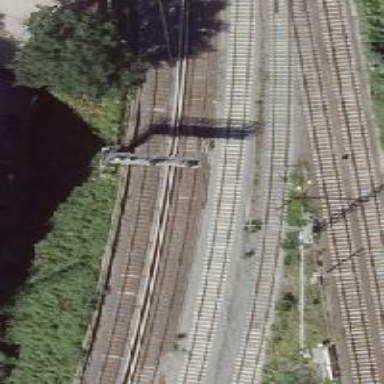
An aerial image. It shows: Railway signal.